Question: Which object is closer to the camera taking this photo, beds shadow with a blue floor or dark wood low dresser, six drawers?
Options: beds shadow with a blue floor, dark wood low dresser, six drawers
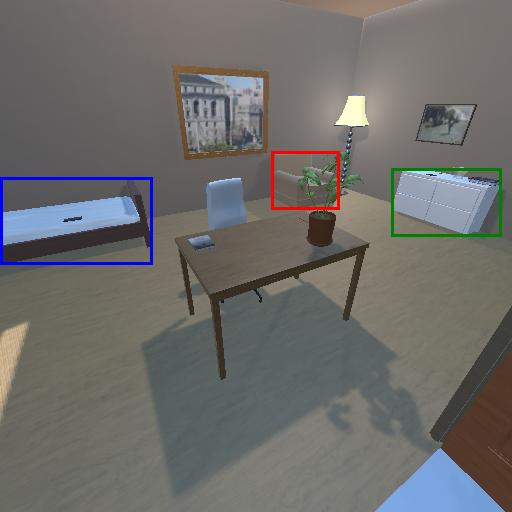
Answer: beds shadow with a blue floor